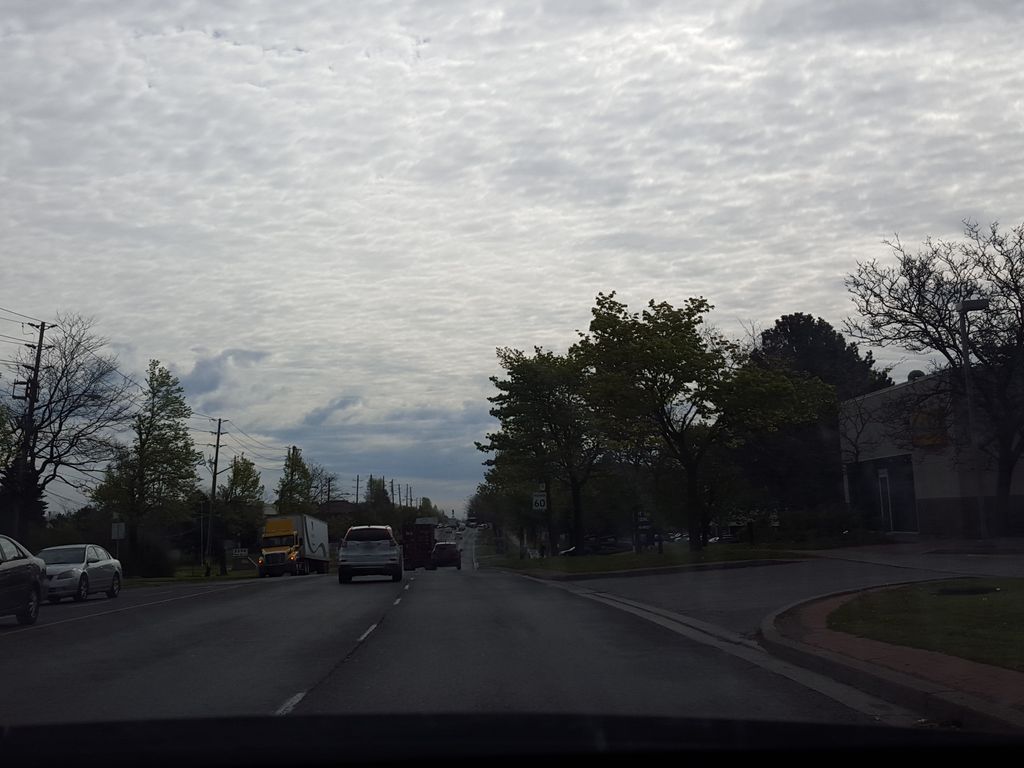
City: toronto